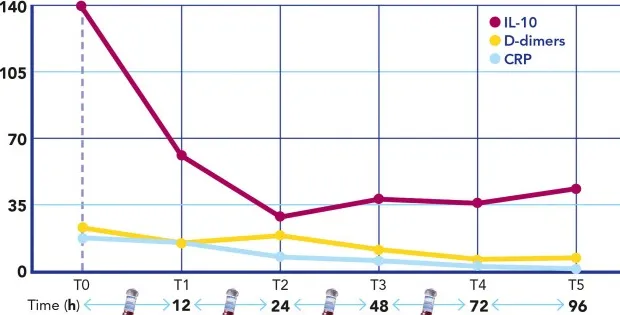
Dimers, and ferritin during extracorporeal blood purification treatment.
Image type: chart (chart)